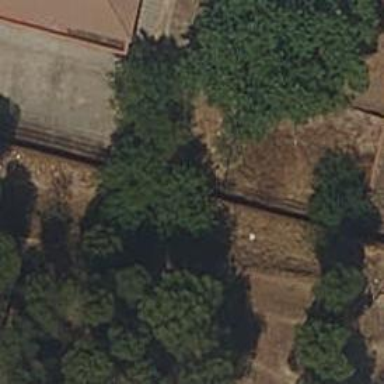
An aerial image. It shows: Metal fence as barrier.